Question: Hi To All Good Programmers,
I am developing a web-based app in which I need to generate some kind of reports. To do that, I prefer to use .rdlc embedded in VS 2010. There is a report named 'AccountReport' in which table rows are grouped according to some field of the table and it works fine.
I need to add the Sum of a column as the last record of each group, the Sum is not a field of database table.. So How can I group it?
Here is a snap shot of what I need as the result. I have it already except the last record(row).

How Can I rich the 'Total' Record? It is grouped by the 'Current Asset'. This image is prepared using MS Word of course.
Any Idea pleas?
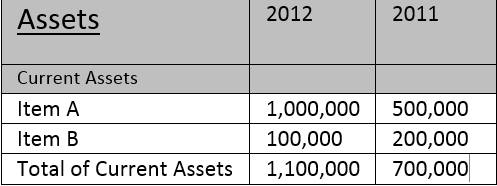
Answer: You need to use the <URL>.
See similar question <URL>